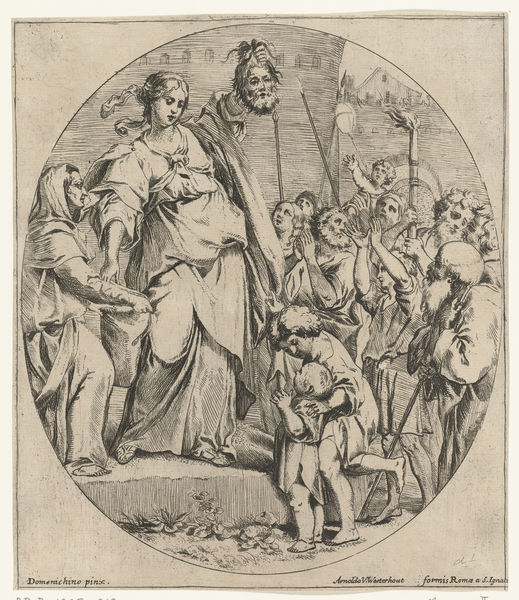
Titel: Judit toont het hoofd van Holofernes aan het volk
Künstler: Robert van Audenaerd
Standort: Amsterdam
Institution: Rijksmuseum
Schlagwörter: kopf, umhang, stadt, frau, zeichnung, haus, leute, alte, dienerin, haupt, historie, holofernes, johannes, judith, sockel, niederlande, kind, kinder, oval, italien, stab, zuschauer, mauer, graphik, krieg, junge, alter, antike, druck, druckgraphik, volk, rom, kupferstich, rondo, histoire